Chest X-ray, PA view. Patient: 54 years old, sex M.
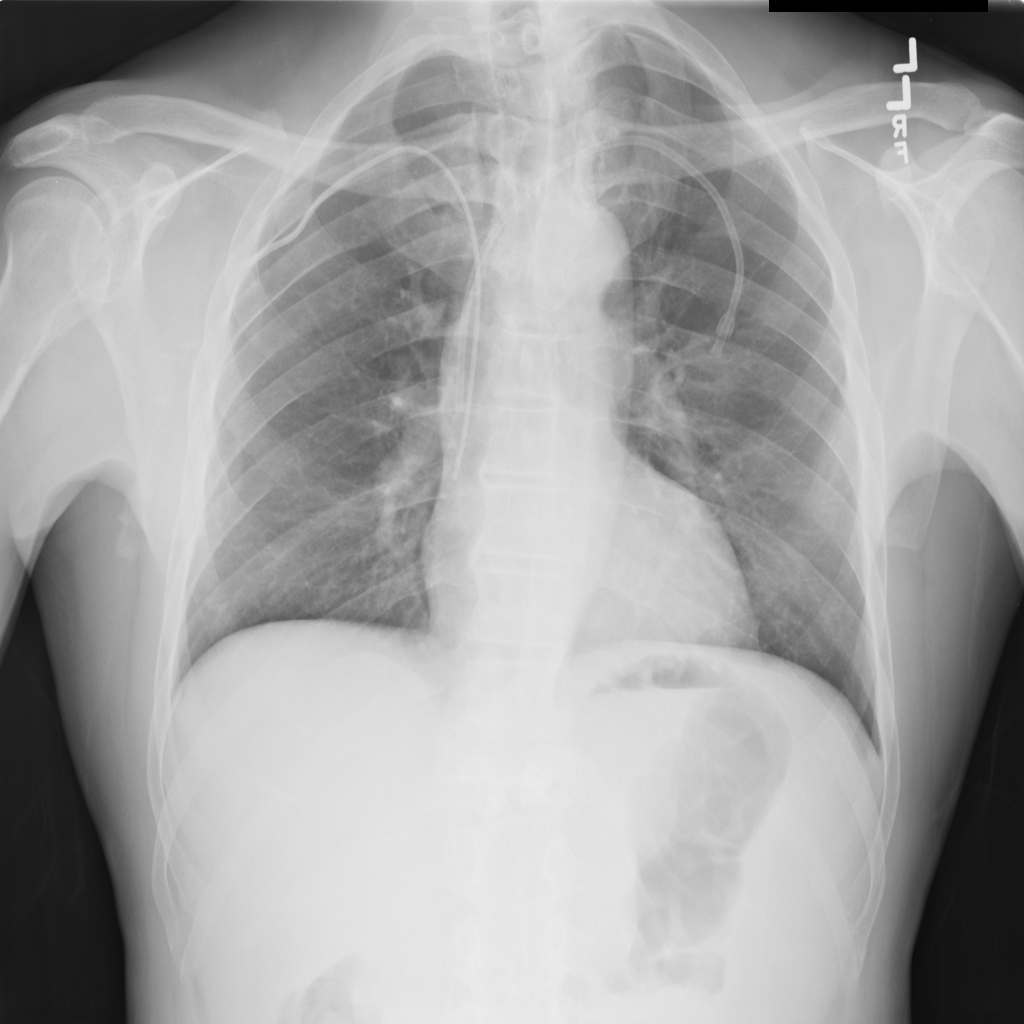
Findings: No Finding